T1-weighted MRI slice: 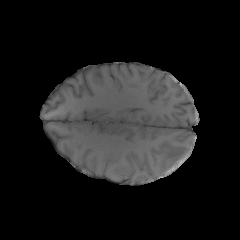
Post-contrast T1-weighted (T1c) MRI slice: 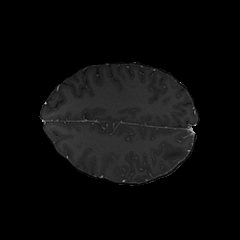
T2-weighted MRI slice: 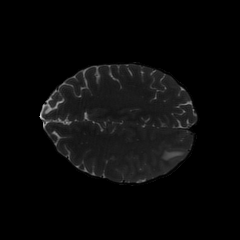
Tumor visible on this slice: yes